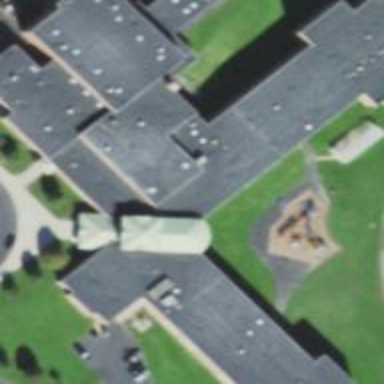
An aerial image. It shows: School.